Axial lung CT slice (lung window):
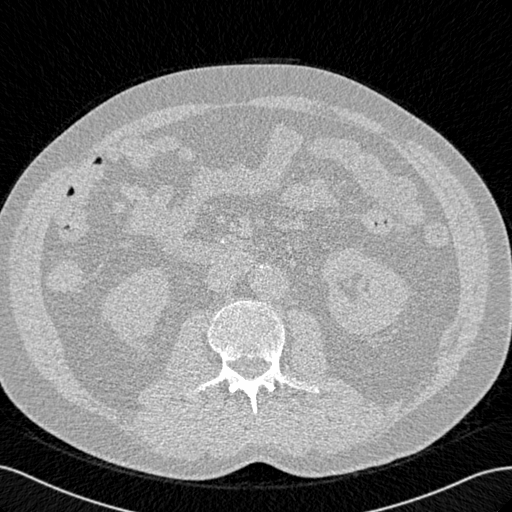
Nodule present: no